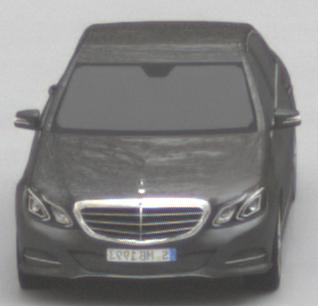
Make: Mercedes-Benz
Model: E 200
Detailed model: E-Class (212) Limousine
Model produced from: 2013/04
Model produced until: 2015/10
Doors: 4
Color: gray
Road condition: dry road
Daytime: morning or afternoon
Contrast: low contrast